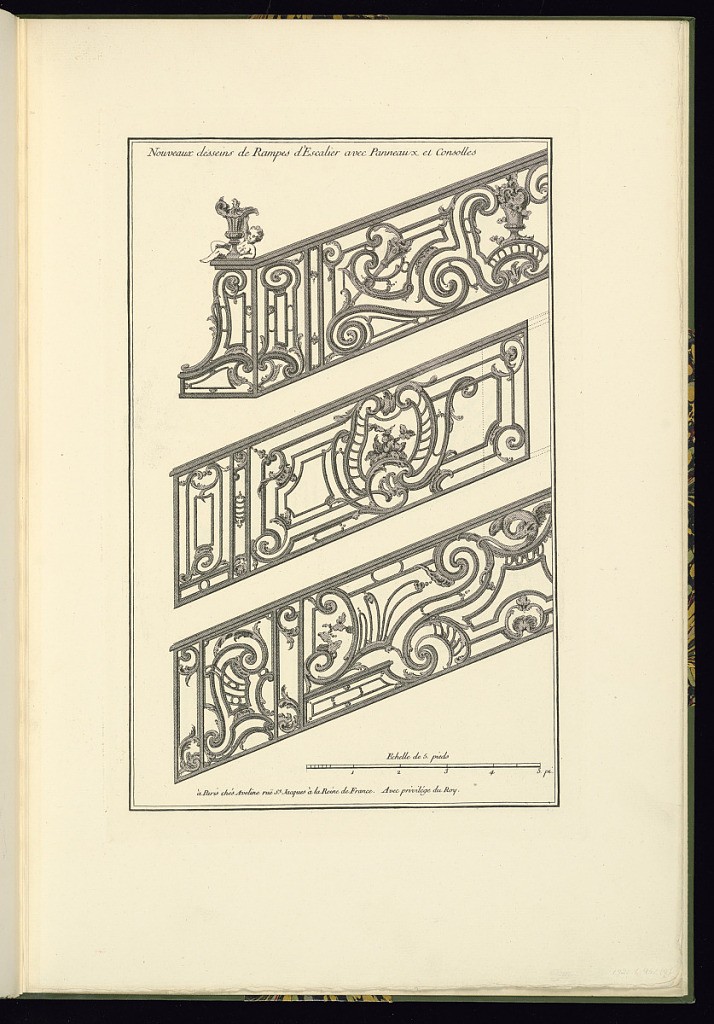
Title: Nouveaux desseins de Rampes d’Escalier avec Panneaux et Consolles
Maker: Pierre Edme Babel, French, 1720–1775
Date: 1890–1910
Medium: Facsimile of the original etching (photomechanical or lithography)
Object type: Print
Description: Three designs for wrought iron or metalwork staircase balustrades featuring scrolling leaves, c-scrolls, s-scrolls, fleurons, flowers, foliate branches, flaming torch, bird, vases, and a vase with putto finial. The plate is titled and signed, with a scale below. This is a late 19th-early 20th-century reproduction from a series first published between 1738-1743.